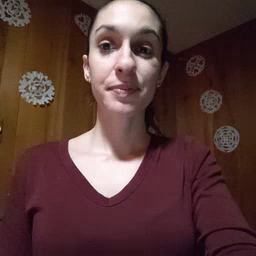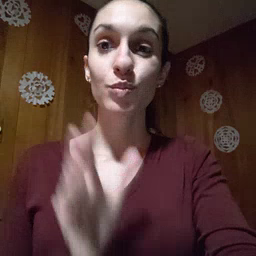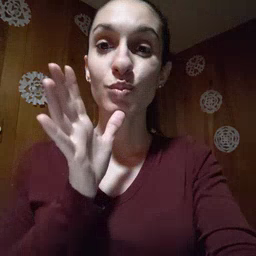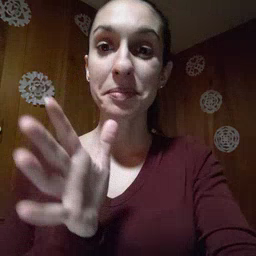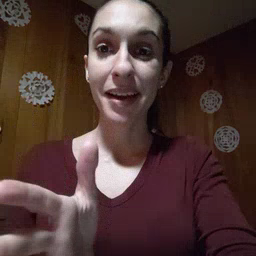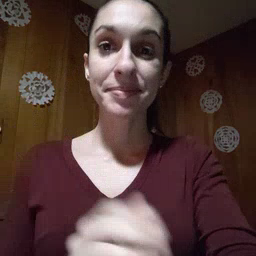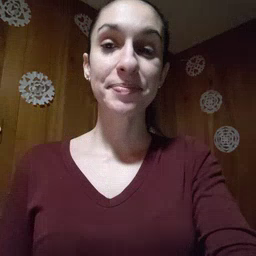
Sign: grandma